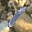
Label: 1